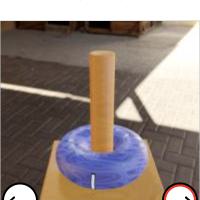
Task: sum
Answer: 1